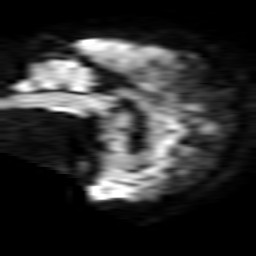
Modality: TRACE
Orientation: sagittal
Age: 76
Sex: female
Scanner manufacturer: philips
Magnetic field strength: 1.5 T
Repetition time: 4.824 s
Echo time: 0.07764 s